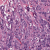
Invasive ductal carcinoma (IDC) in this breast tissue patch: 1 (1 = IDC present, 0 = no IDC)